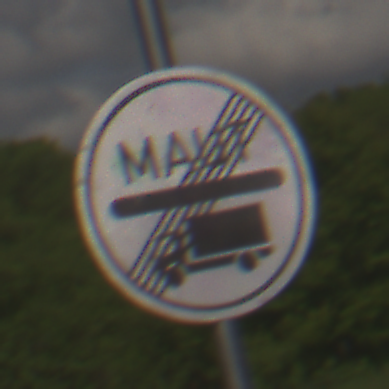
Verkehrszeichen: EndeMautpflicht
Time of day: Midday
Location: Outdoor (RoadRail)
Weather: PartlyCloudy
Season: NotSpecified
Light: Natural